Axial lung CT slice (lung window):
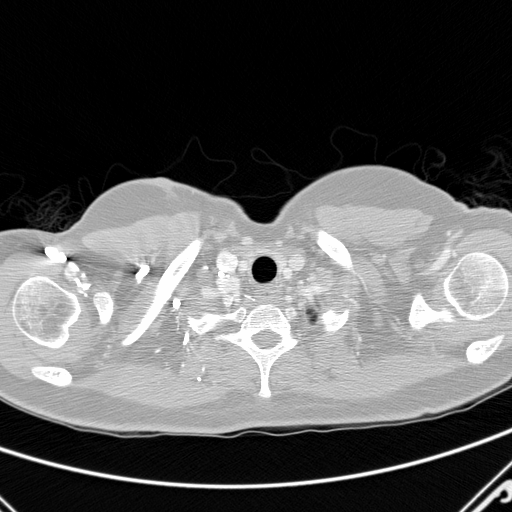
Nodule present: no